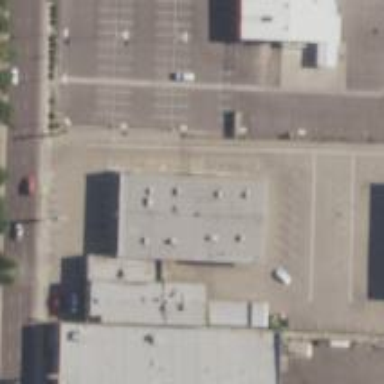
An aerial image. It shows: Commercial area.